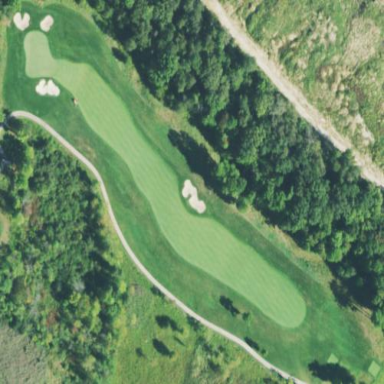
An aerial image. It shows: Golf rough area.